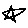
Label: star